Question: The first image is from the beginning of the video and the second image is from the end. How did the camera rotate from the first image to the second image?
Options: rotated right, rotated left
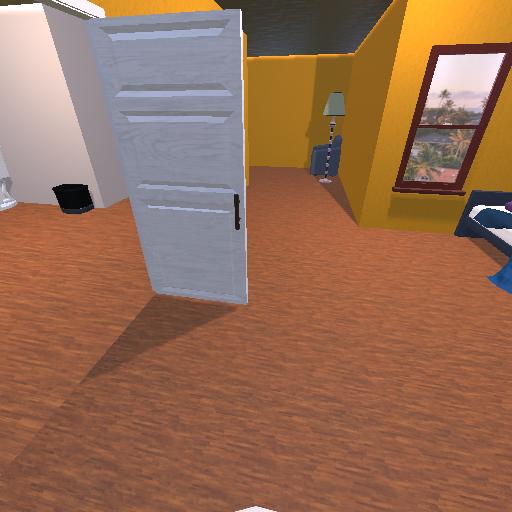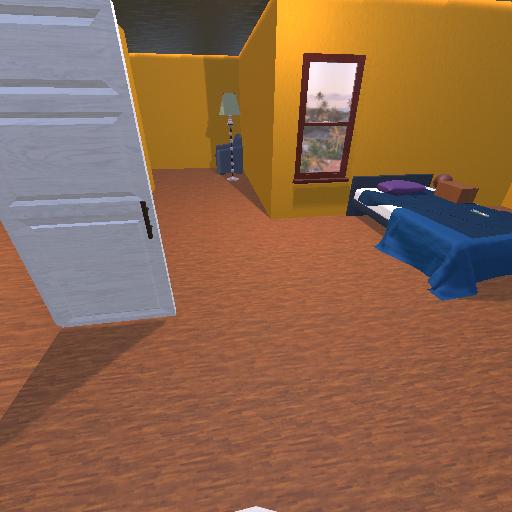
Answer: rotated right